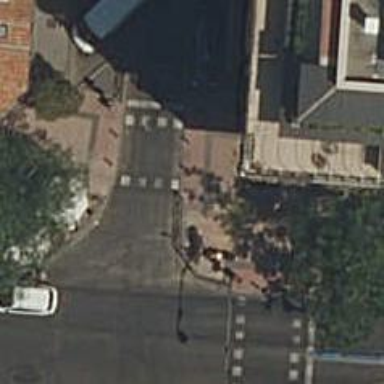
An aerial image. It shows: View of zebra crossing with traffic signals.